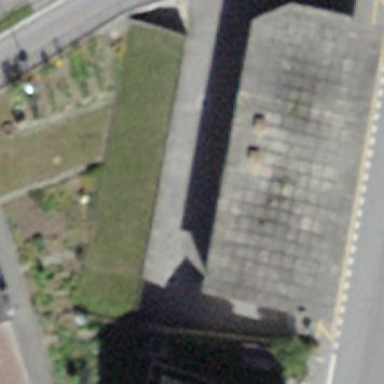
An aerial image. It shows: Fire station building.